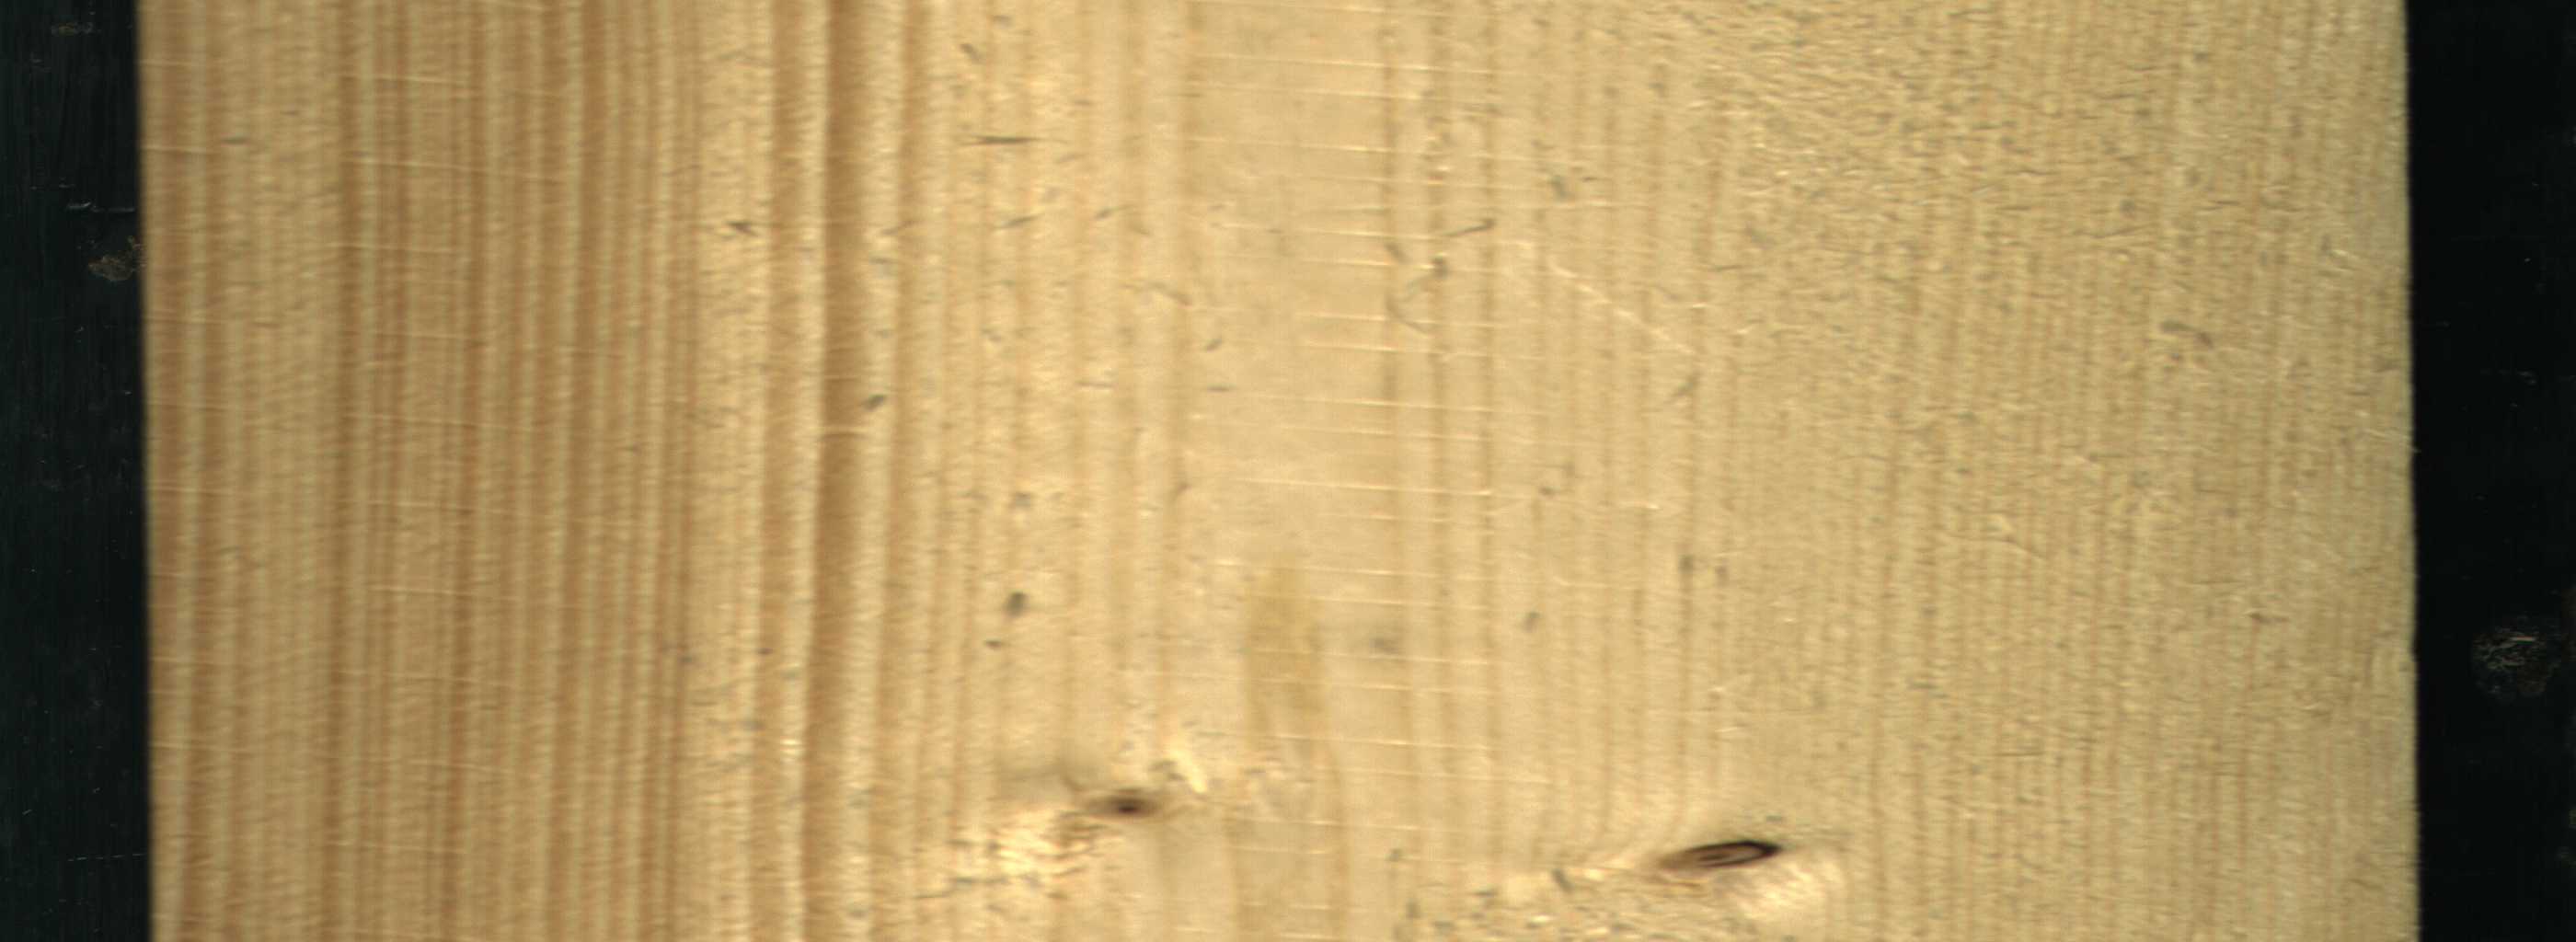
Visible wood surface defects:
Dead_Knot
Live_Knot